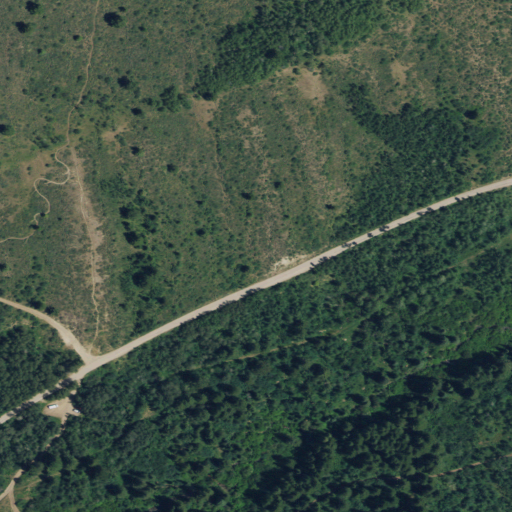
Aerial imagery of valley in Idaho named Idaho Canyon containing shrub, woody wetlands, evergreen forest, deciduous forest, and grassland